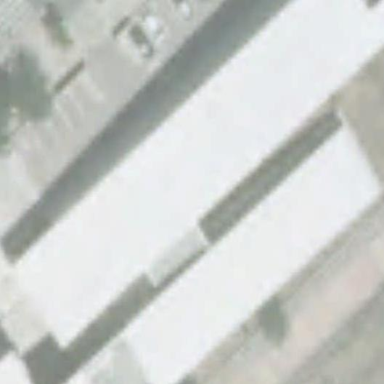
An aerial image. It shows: Clinic building that serves as healthcare centre.